Field crop: maize
Growth stage: 2
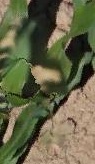
Species: maize